Field crop: maize
Growth stage: 2
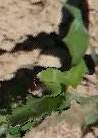
Species: maize